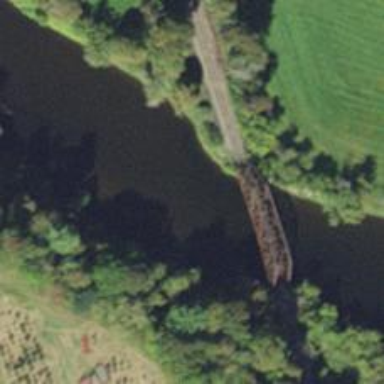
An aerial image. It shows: Railway bridge.